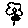
Label: flower